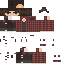
A male human skin with medium skin, wearing brown long hair dressed in a red hoodie and brown pants, featuring a closed mouth.